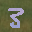
Label: 3